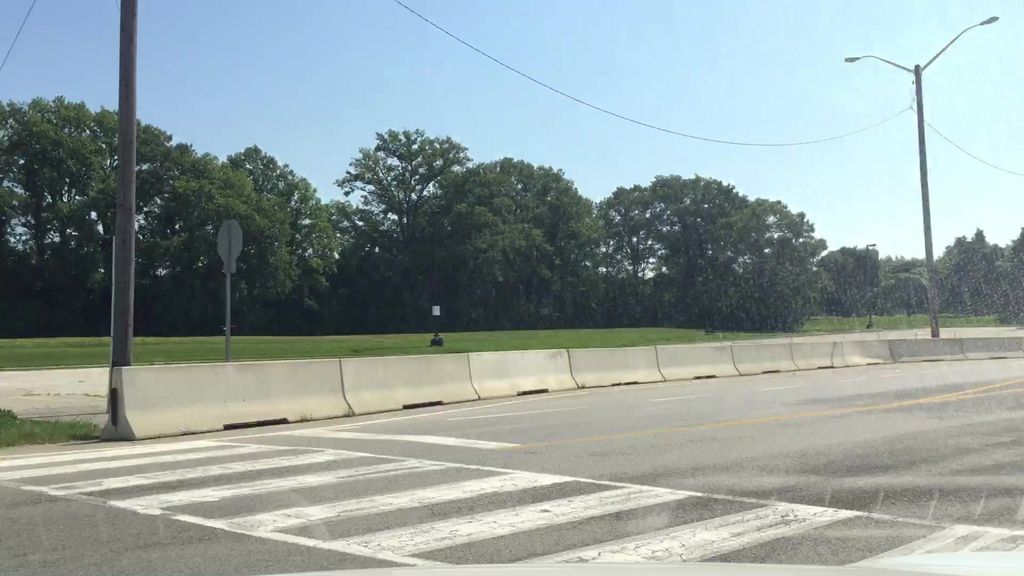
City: toronto